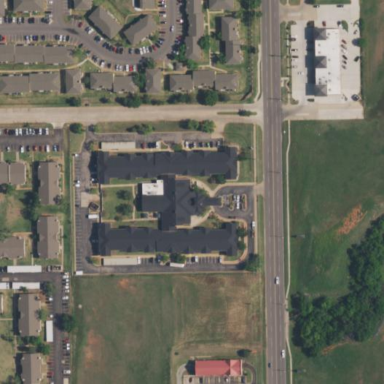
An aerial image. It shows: Building.